Question: I have the following markup:
'''
<div class="ui-accordion ui-widget" style="margin: 10px 0px 12px 0px;">
<h3 class="ui-helper-reset ui-corner-top ui-accordion-header ui-state-default"
style="height: 24px; font-weight: bold; padding: 5px 0px 0px 12px">Title</h3>
<div class="ui-accordion-content-active ui-widget-content ui-corner-bottom accordionContent"
style="height:150px; padding: 8px 12px;">
<ul>
<li style="background-image:url('/_assets/images/image1.png');">
<%= Html.ActionLink("Link 1", "Index", "Home") %>
</li>
<li style="background-image:url(/_assets/images/image2.png);">
<%= Html.ActionLink("Link 2", "Index", "Home") %>
</li>
<li style="background-image:url(/_assets/images/image3.png);">
<%= Html.ActionLink("Link 3", "Index", "Appointment") %>
</li>
</ul>
</div>
</div>
'''
that render the following box on Chrome (without the red rectangle)

I would like to add an hyperlink just in the place of the red rectangle. How can I do it?
Please note that all the used styles are inline and the classes are all from jquery UI standard classes. I am not a designer and maybe this markup can be optimized. Any advice is welcomed... :)
Thanks for helping!
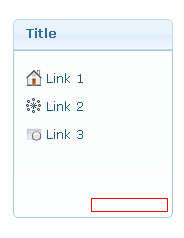
Answer: Add a 'div' inside the '<div class="ui-accordion ...>' with these styles:
'''
position: absolute;
right: 4px;
bottom: 4px;
width: 5em;
height: 1.5em;
'''
The parent 'div' must have 'position: relative' or it won't work (thanks to <URL>
Note that you should give the box a definite size; you can't have it "grow" by itself. 'width: 100%;' is ok, though.
Also note that this 'div' doesn't extend the size of the parent 'div'. If the accordion is too small, then the last entry will overlap with your link. The solution is to add an empty 'div' with the necessary height to accordion to make room for the absolutely positioned one.